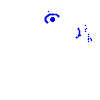
Particle: pion